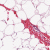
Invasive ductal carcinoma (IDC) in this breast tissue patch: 0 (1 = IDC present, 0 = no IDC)